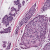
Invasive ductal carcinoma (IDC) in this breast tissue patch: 1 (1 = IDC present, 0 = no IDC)